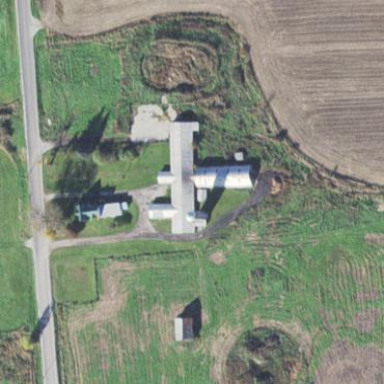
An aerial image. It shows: Farm auxiliary building.